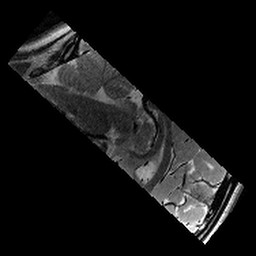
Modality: T2w
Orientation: sagittal
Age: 12
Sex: female
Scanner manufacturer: siemens
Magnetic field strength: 3 T
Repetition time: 7.7 s
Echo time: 0.067 s